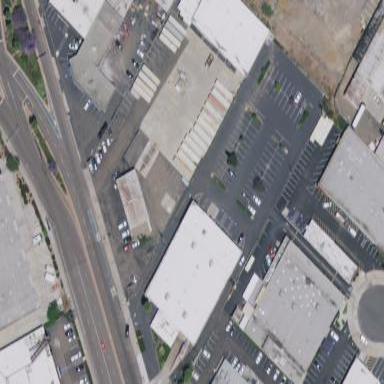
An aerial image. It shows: Commercial building.